The picture encodes a bearing's raw vibration samples as pixel intensities in a 2-D grid. Based on the visible evidence, which condition applies: normal, inner_race, outer_race, ball?
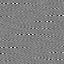
Answer: inner_race